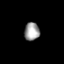
Tissue: prostate
Cell type: T cells
Senescence score: 0.3067
Nuclear area (px): 269
Mean DAPI intensity: 157.082